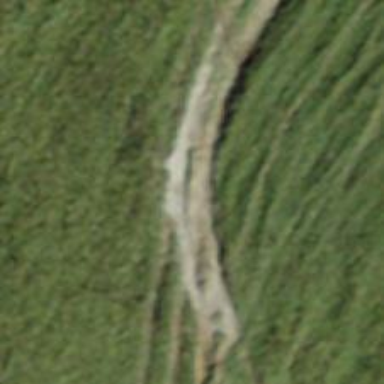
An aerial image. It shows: Dirt track with excellent trail visibility.